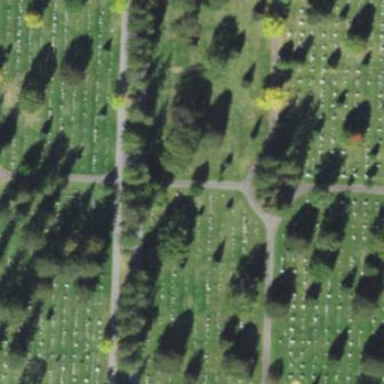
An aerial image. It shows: Historic memorial located in graveyard.